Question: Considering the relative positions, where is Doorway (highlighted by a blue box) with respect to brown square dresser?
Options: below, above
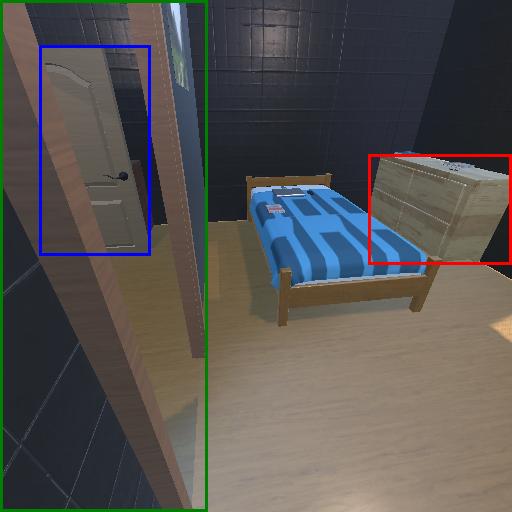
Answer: below